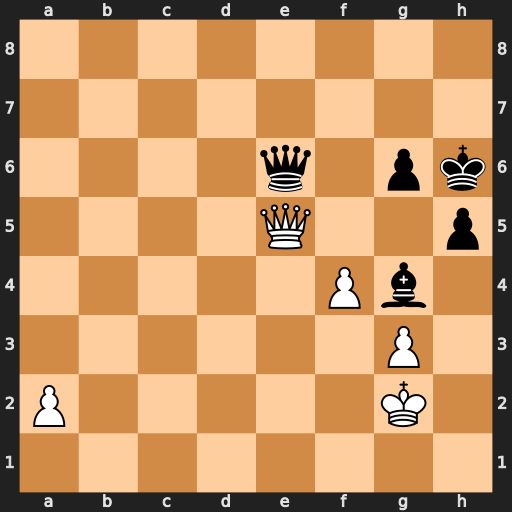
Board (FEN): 8/8/4q1pk/4Q2p/5Pb1/6P1/P5K1/8
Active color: w
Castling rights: -
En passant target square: -
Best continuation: Qh8#